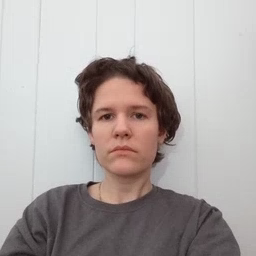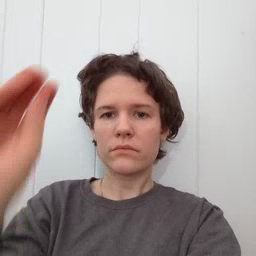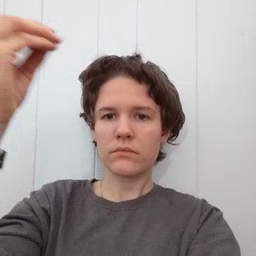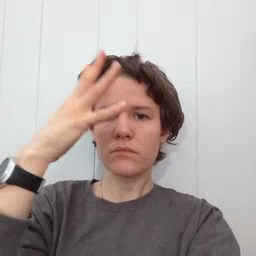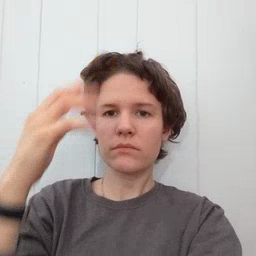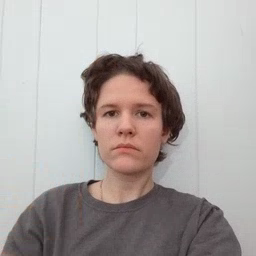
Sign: sun